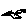
Label: bird